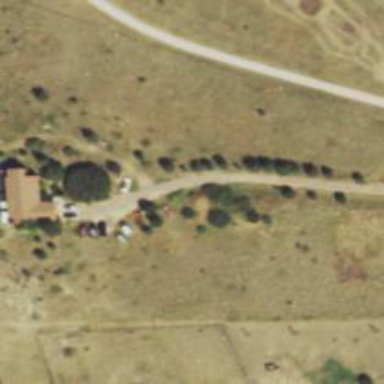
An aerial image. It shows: Driveway.